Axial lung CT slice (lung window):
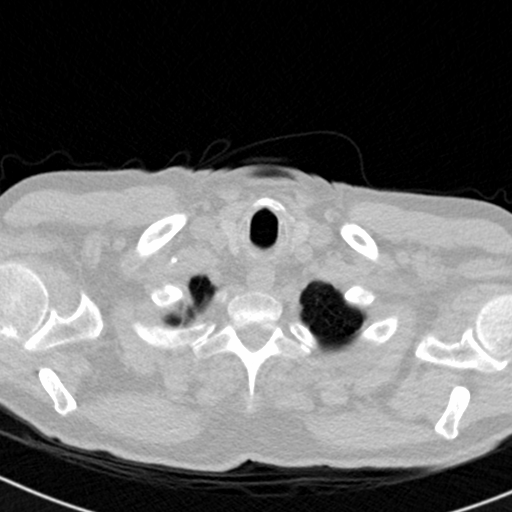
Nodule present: no